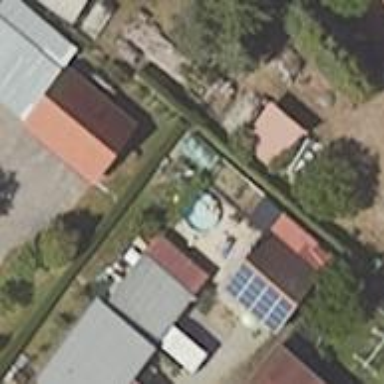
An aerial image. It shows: Shed building.